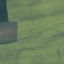
Land use / land cover: AnnualCrop